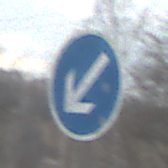
Verkehrszeichen: VorgeschriebeneVorbeifahrtLinks
Umgebung: Outdoor, Nature
Tageszeit: MorningAfternoon
Wetter: PartlyCloudy
Licht: Natural
Jahreszeit: Autumn
Kontrast: LowContrast